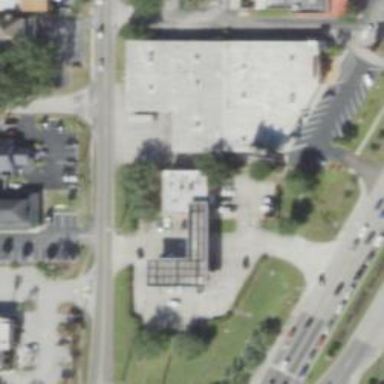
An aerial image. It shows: Convenience shop.